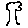
Label: tree